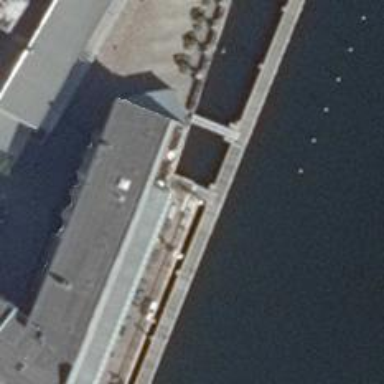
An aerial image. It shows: Man-made pier.